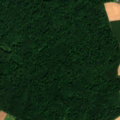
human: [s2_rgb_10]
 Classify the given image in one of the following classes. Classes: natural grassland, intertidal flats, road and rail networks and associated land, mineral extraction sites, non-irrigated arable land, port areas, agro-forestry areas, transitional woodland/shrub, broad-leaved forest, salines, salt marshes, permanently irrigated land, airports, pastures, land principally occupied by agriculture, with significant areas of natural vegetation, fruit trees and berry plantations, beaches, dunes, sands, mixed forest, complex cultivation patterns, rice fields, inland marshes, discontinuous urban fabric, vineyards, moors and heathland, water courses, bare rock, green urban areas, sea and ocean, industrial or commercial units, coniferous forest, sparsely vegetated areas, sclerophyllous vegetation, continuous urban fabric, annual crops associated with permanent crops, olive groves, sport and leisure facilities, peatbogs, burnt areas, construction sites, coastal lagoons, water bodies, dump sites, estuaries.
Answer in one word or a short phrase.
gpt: non-irrigated arable land, pastures, broad-leaved forest